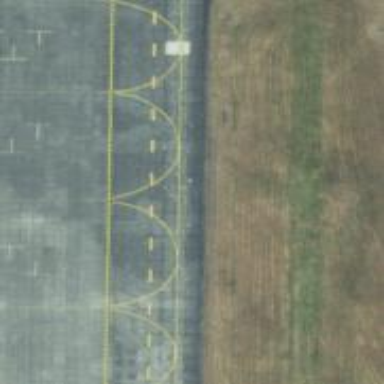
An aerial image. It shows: View of taxiway at the airport.